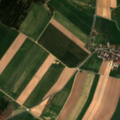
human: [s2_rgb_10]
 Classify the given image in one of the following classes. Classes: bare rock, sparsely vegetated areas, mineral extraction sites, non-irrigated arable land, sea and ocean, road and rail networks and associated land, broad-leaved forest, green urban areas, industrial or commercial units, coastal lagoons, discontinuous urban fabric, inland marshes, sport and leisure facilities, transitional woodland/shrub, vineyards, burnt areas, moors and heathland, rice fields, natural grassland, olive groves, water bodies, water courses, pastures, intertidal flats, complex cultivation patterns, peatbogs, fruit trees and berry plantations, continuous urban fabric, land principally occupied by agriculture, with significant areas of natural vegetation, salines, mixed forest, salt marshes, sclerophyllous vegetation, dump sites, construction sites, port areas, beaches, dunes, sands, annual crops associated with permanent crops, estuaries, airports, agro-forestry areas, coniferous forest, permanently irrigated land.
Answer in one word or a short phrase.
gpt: discontinuous urban fabric, non-irrigated arable land, coniferous forest